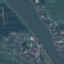
Land use / land cover: River